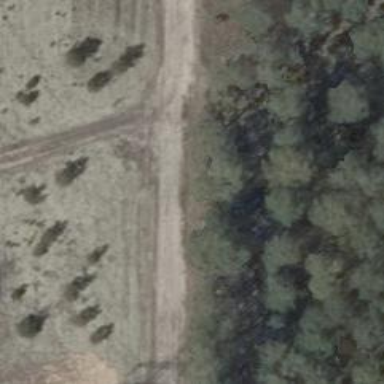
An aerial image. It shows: Sandy track road with grade 4 track type.